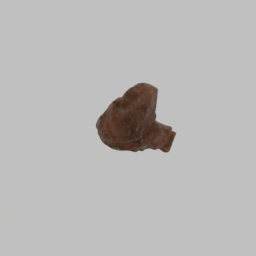
Label: nature